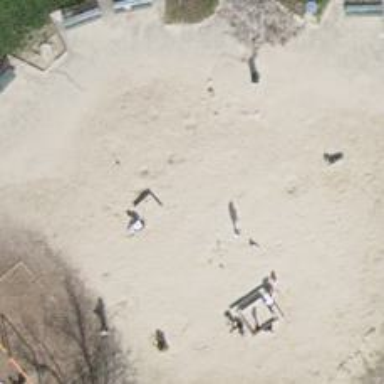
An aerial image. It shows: Sandpit playground.